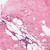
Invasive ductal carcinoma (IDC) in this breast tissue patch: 1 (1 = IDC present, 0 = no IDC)